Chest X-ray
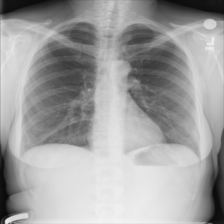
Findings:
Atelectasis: negative
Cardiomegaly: negative
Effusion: negative
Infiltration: negative
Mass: negative
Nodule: negative
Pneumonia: negative
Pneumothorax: negative
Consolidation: negative
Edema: negative
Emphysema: negative
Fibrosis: negative
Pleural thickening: negative
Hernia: negative